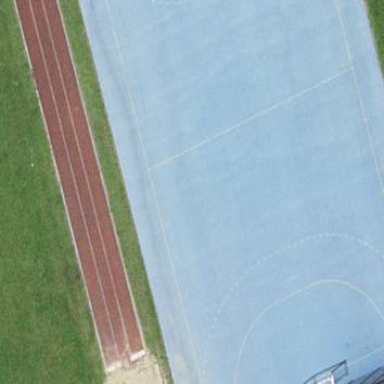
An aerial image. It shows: Athletics pitch used for leisure sports activities.